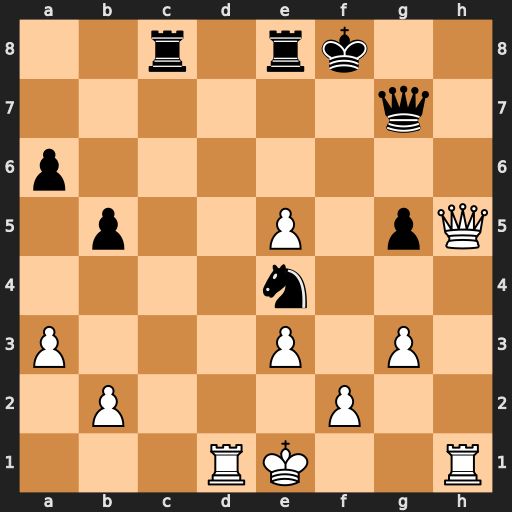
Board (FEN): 2r1rk2/6q1/p7/1p2P1pQ/4n3/P3P1P1/1P3P2/3RK2R
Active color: w
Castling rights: K
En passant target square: -
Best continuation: Qf3+ Kg8 Qxe4